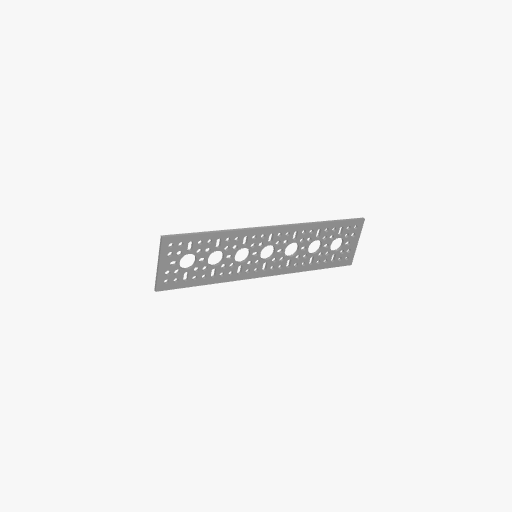
Part: PatternPlate1x7H